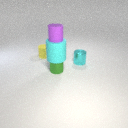
small green metal cylinder in front of small yellow rubber cylinder